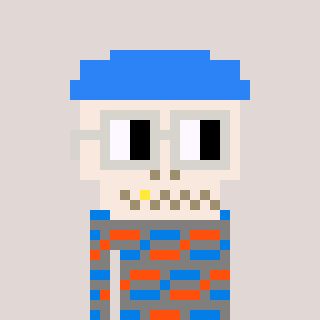
a pixel art character with square light gray glasses, a skeleton-hat-shaped head and a bluegrey-colored body on a warm background